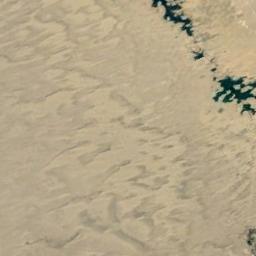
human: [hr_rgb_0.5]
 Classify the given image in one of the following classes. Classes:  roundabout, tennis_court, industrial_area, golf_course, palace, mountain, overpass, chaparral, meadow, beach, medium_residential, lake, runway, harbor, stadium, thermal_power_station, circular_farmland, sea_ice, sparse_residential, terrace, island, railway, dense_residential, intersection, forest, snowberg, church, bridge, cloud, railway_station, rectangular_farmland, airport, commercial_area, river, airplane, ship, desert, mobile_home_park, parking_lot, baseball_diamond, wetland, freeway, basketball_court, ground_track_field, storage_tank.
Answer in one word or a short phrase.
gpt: desert